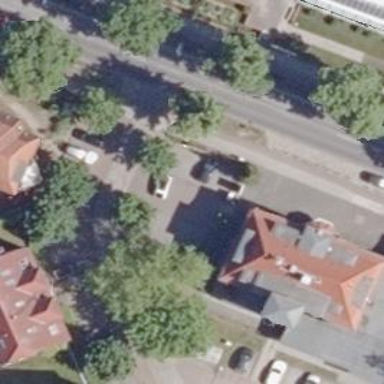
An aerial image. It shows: Normal parking space.